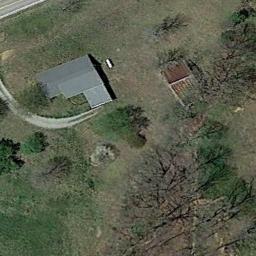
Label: sparse_residential